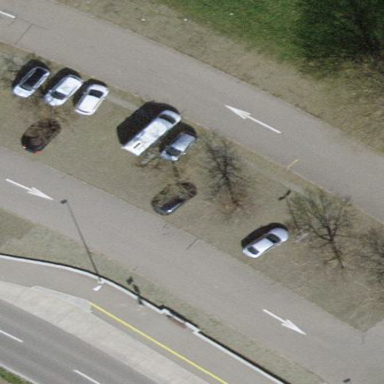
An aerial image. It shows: Paved parking area.